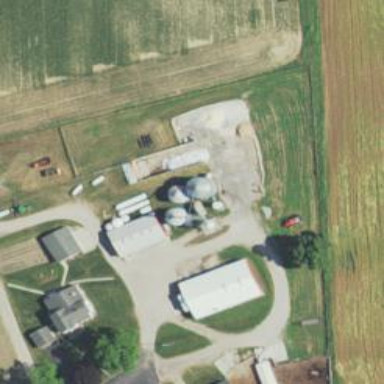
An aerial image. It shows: Silo.